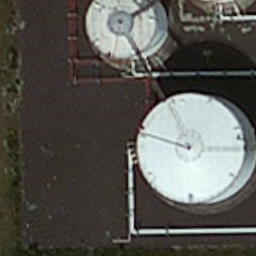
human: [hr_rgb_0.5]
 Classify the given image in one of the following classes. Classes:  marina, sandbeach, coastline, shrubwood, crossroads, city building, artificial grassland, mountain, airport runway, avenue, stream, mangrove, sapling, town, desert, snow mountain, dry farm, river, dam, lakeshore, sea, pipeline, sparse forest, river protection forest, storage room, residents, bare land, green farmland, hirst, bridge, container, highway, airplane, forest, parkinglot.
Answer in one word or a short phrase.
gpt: storage room